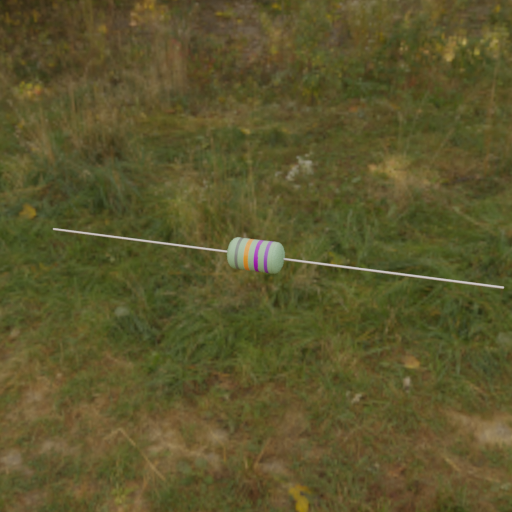
Resistor colour bands (in order): gray, orange, violet, violet